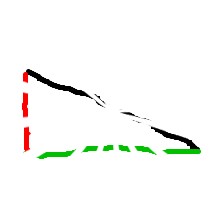
Shape: triangle